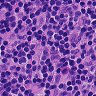
Metastatic tissue present: no